Field crop: maize
Growth stage: 1
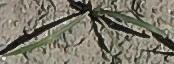
Species: sorghum